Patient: sex F, age 75
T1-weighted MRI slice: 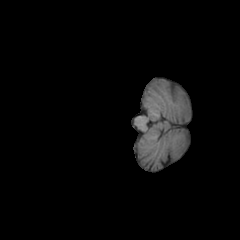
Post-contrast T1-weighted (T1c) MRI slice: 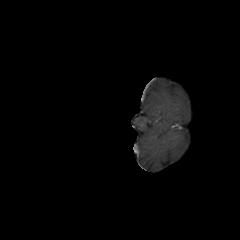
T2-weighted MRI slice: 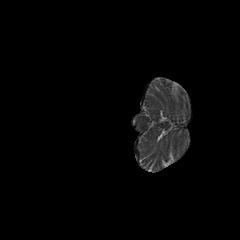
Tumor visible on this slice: no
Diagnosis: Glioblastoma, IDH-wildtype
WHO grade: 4